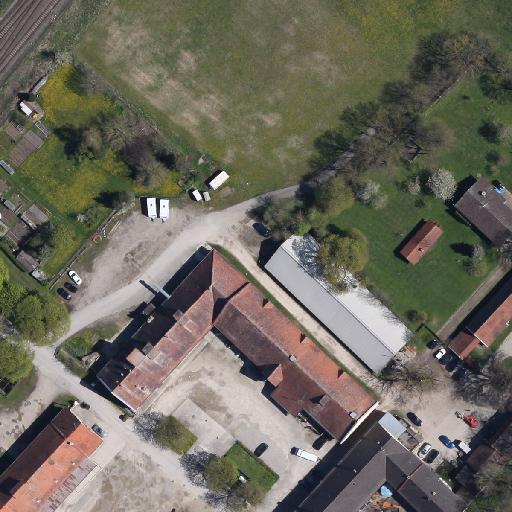
Referring expression: road